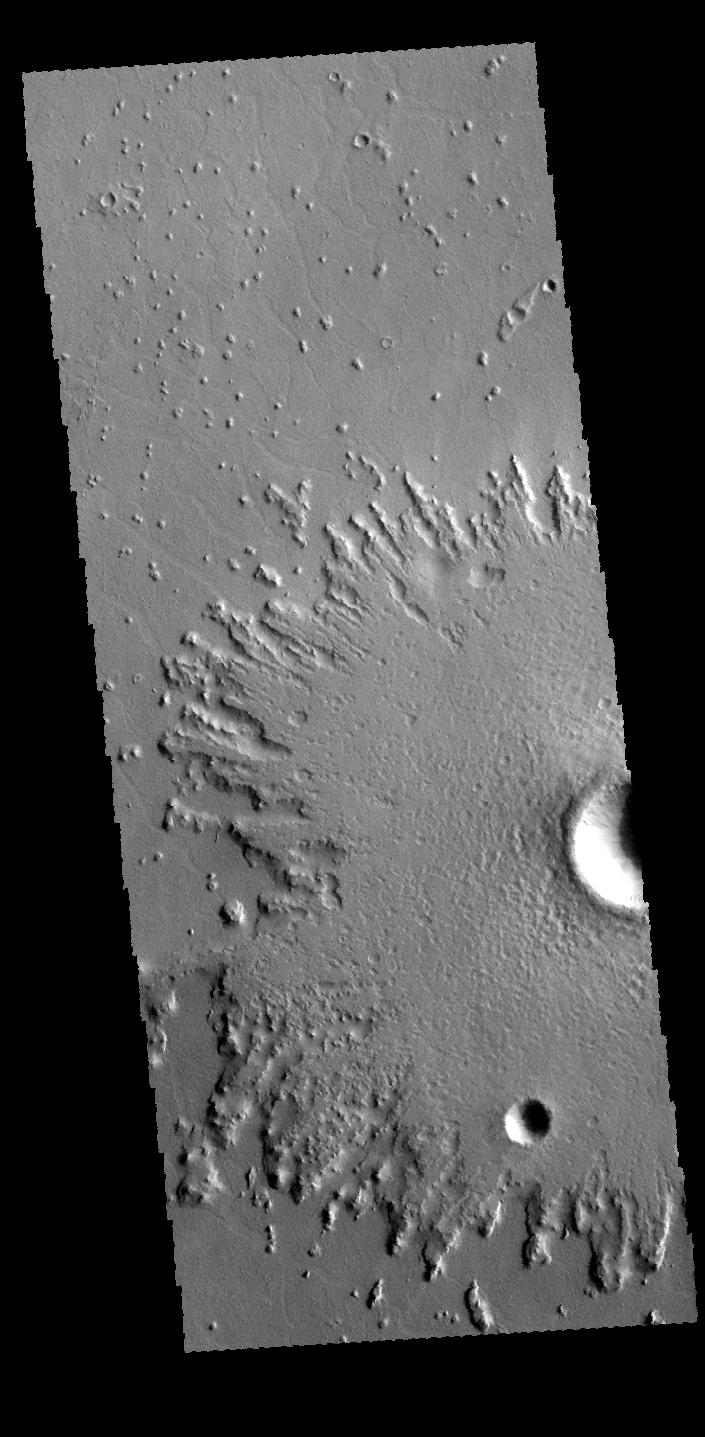
Crater Ejecta Mars, 2001 Mars Odyssey